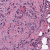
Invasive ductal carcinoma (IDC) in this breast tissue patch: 1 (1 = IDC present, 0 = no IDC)